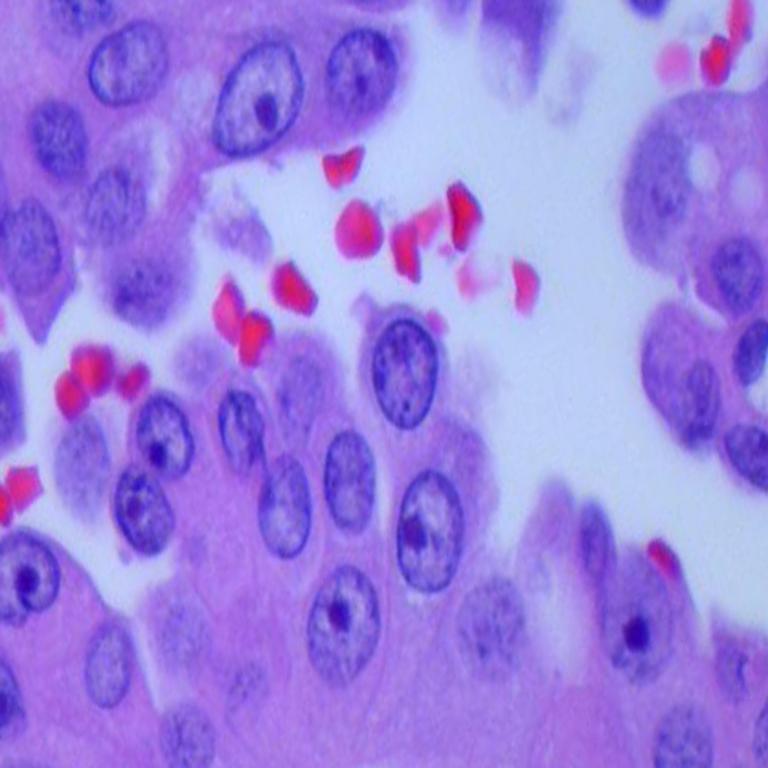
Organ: lung
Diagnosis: adenocarcinomas